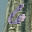
Label: 6